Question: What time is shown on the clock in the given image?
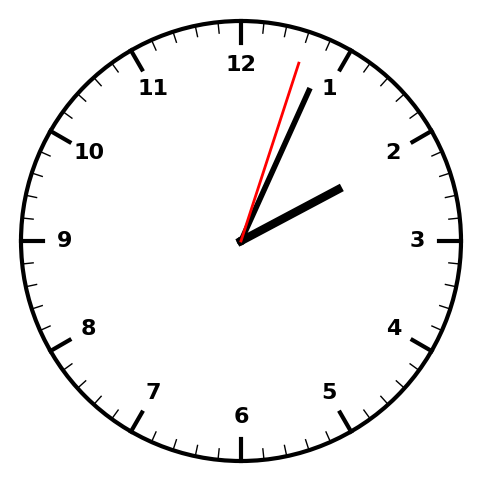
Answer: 02:04:03